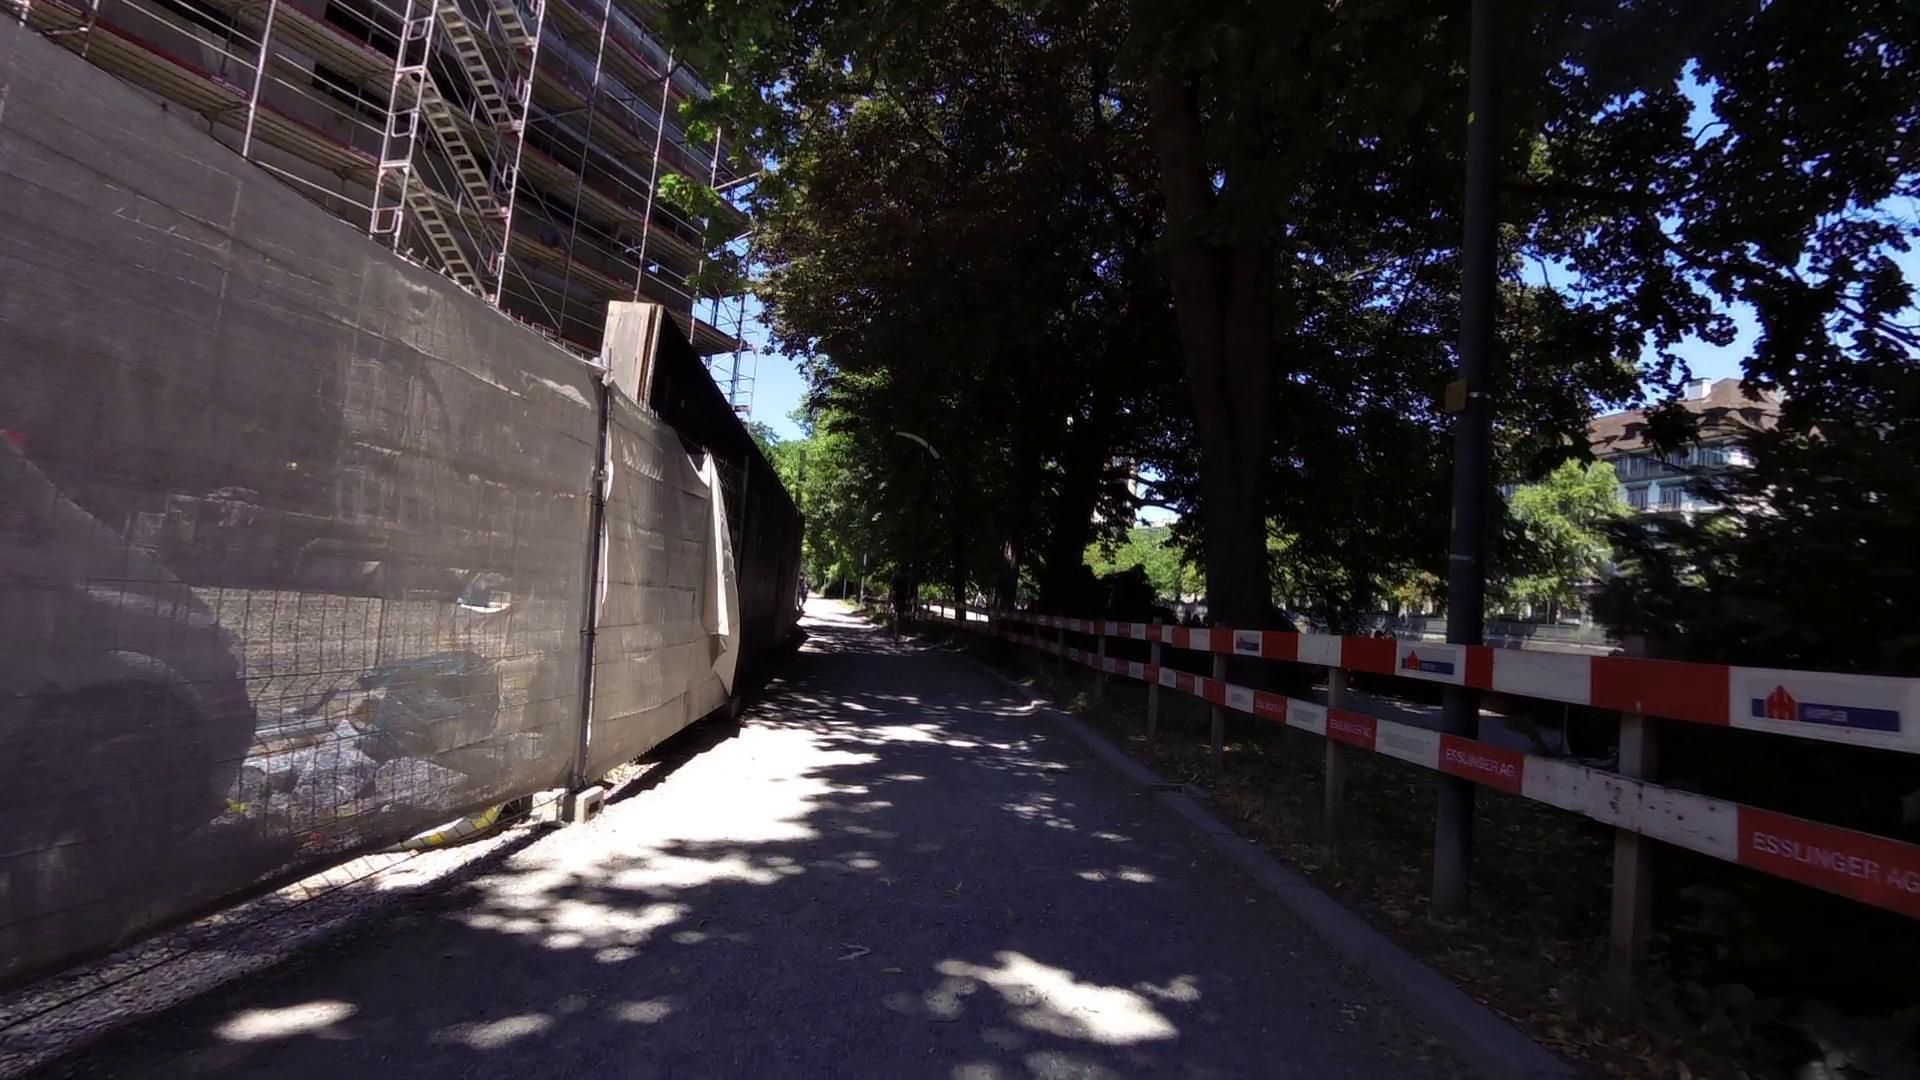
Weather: clear
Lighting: day
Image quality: good
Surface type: cycling surface
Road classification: footway, path
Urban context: urban centre
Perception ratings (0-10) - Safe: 0.29, Lively: 0.75, Beautiful: 7.96, Boring: 7, Depressing: 6.41, Wealthy: 1.73